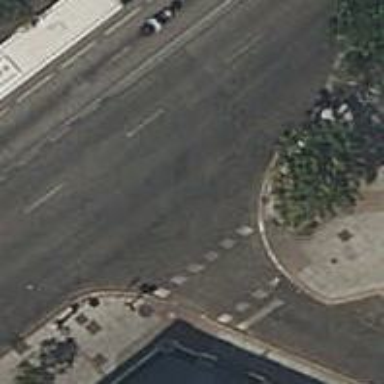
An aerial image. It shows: Road with traffic signals.